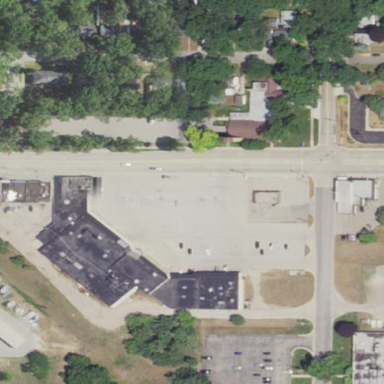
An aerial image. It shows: Commercial building.